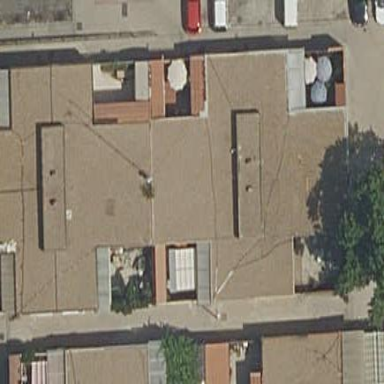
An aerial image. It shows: House with flat roof.